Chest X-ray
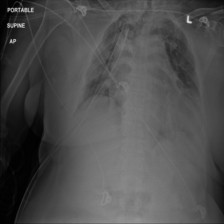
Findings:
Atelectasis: negative
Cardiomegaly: negative
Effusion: negative
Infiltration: negative
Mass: negative
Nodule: negative
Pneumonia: negative
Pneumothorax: negative
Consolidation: negative
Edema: negative
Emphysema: negative
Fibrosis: negative
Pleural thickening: negative
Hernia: negative